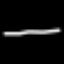
Label: line